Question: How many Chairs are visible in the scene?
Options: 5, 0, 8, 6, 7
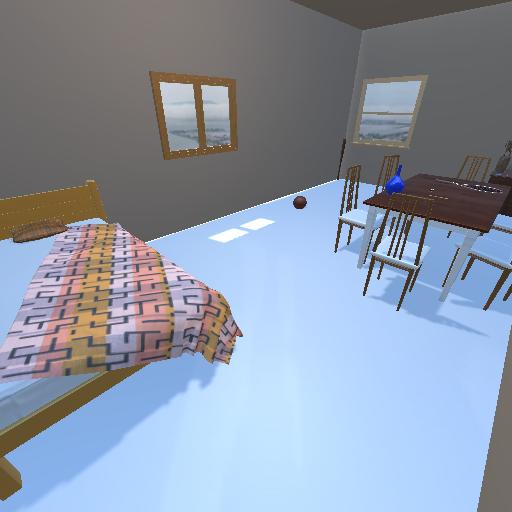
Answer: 5